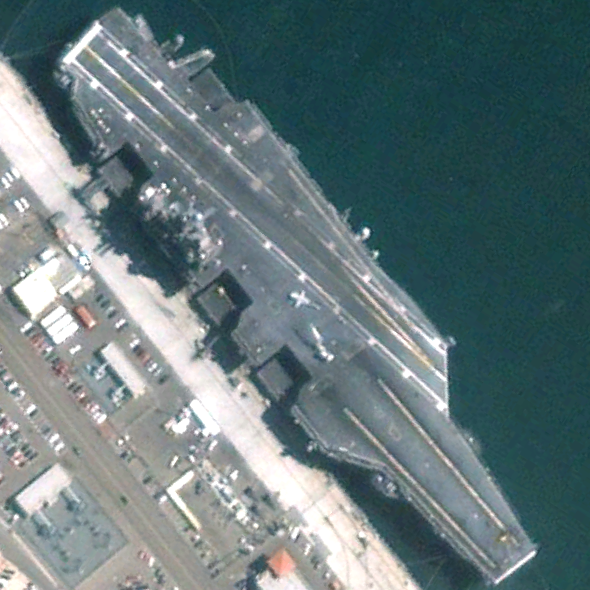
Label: aircraft_carrier